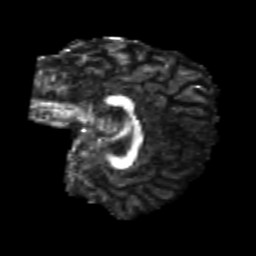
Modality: FA
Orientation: sagittal
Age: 20
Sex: female
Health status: healthy
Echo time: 0.074 s